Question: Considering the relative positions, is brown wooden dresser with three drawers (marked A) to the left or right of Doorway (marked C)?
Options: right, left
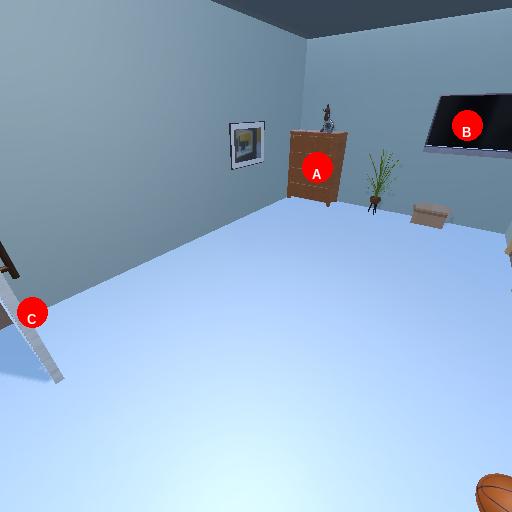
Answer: right